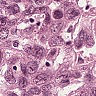
Metastatic tissue present: yes